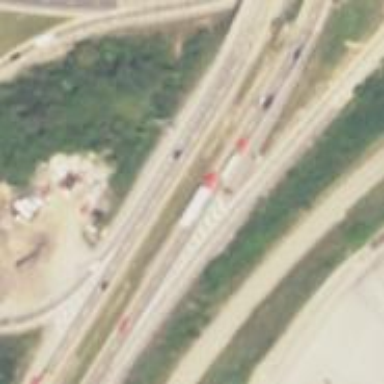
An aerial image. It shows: Motorway junction.